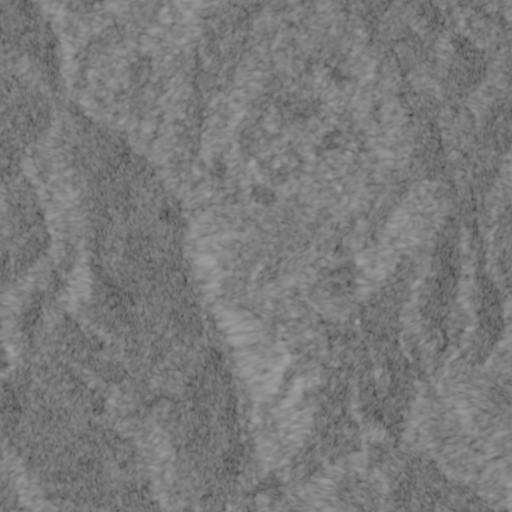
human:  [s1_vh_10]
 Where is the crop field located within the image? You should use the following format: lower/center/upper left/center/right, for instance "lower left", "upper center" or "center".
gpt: The crop field is located in the upper left of the image.
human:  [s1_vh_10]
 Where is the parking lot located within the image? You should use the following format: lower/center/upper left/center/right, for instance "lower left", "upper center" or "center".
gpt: The parking lot is located in the lower center of the image.
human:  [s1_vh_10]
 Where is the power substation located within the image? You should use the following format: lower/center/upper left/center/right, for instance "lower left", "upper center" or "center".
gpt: The power substation is located in the lower center of the image.
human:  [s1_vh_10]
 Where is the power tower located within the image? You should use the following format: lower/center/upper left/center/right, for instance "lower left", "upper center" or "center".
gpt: The power tower is located in the upper of the image.
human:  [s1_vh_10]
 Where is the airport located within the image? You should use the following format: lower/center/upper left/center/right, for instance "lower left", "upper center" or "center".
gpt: There is no airport in the image.

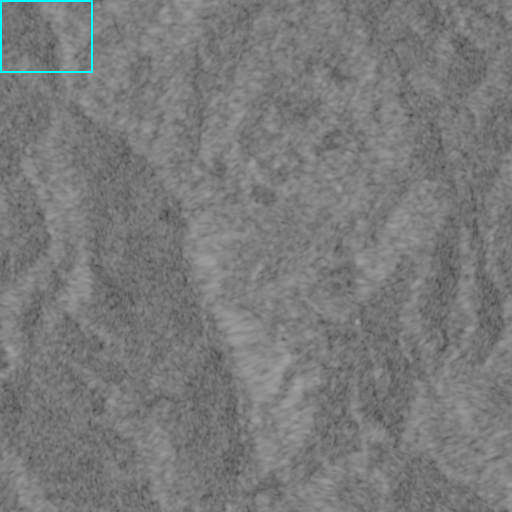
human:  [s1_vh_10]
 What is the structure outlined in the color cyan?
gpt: The structure outlined in cyan is a crop field.
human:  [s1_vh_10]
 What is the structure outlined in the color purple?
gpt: There is no purple outline.